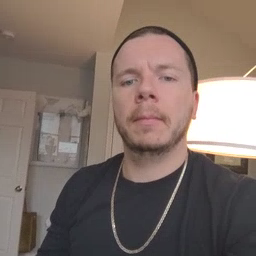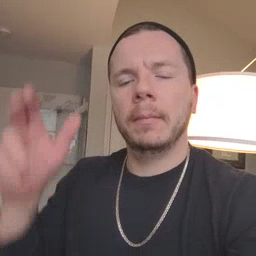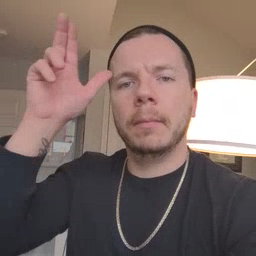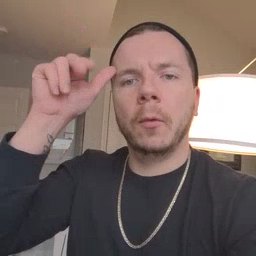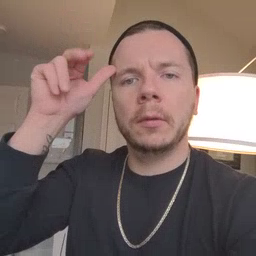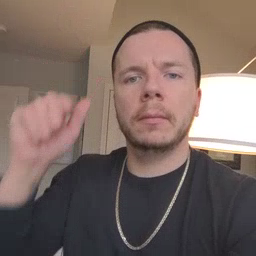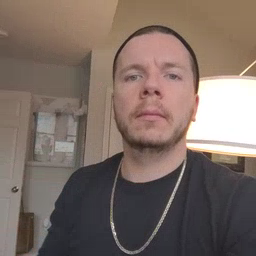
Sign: horse